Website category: sports
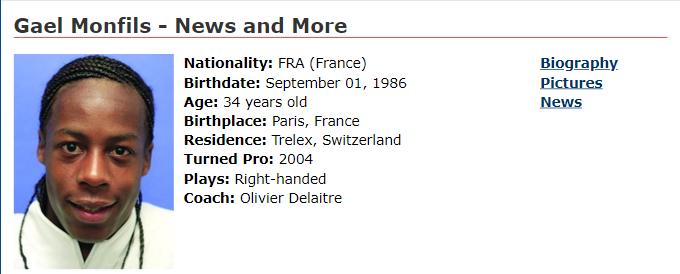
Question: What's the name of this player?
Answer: Gael Monfils

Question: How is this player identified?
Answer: Gael Monfils

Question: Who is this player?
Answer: Gael Monfils

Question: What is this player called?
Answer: Gael Monfils

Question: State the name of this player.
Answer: Gael Monfils

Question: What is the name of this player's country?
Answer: FRA

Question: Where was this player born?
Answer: FRA

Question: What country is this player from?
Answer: FRA

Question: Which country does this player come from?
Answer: FRA

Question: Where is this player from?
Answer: FRA

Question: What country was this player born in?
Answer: FRA

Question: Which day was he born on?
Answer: September 01, 1986

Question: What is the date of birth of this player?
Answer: September 01, 1986

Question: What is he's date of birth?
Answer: September 01, 1986

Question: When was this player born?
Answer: September 01, 1986

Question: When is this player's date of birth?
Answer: September 01, 1986

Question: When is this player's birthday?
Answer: September 01, 1986

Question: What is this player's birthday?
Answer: September 01, 1986

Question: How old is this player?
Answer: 34 years old

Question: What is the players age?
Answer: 34 years old

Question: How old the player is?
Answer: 34 years old

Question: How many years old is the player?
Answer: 34 years old

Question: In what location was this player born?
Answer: Paris, France

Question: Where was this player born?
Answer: Paris, France

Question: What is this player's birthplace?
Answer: Paris, France

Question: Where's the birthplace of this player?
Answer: Paris, France

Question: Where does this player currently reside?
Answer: Trelex, Switzerland

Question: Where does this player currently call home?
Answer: Trelex, Switzerland

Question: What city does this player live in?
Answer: Trelex, Switzerland

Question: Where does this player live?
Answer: Trelex, Switzerland

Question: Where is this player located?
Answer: Trelex, Switzerland

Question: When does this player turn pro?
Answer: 2004

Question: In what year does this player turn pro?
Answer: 2004

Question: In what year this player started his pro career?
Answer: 2004

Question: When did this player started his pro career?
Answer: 2004

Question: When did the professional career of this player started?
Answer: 2004

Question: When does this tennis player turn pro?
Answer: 2004

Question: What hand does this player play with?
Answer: Right-handed

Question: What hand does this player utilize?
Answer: Right-handed

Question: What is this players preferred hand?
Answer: Right-handed

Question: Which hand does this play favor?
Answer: Right-handed

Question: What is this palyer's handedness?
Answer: Right-handed

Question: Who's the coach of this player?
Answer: Olivier Delaitre

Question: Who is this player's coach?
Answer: Olivier Delaitre

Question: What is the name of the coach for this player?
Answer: Olivier Delaitre

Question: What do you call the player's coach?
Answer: Olivier Delaitre